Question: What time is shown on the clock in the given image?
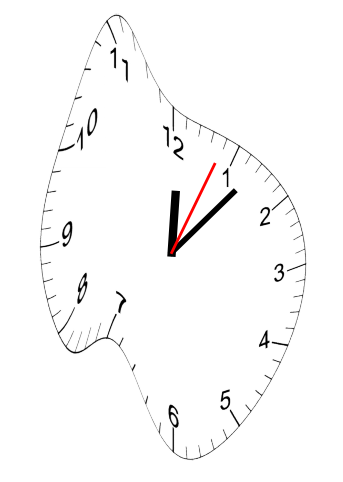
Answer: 12:07:04